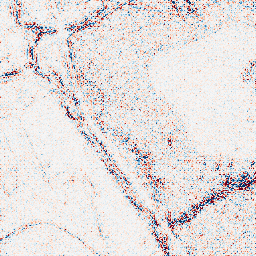
Category: wavelet
Decomposition family: wavelet_dwt
Decomposition parameters: wavelet: coif2
level: 2
Upsampling method: regularized
Upsampling parameters: scale: 2
lambda_reg: 0.1
Upsampling scale: 2